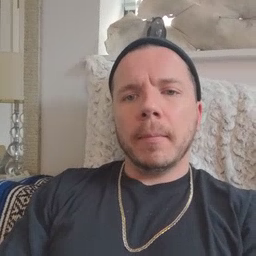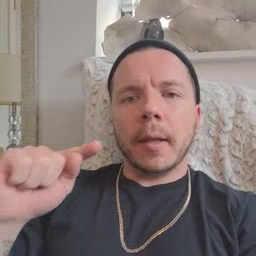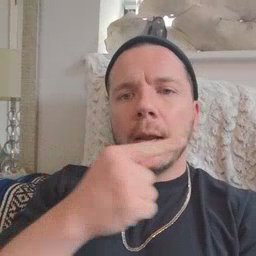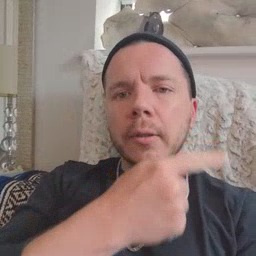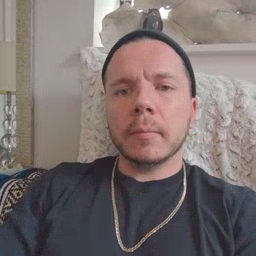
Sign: carrot